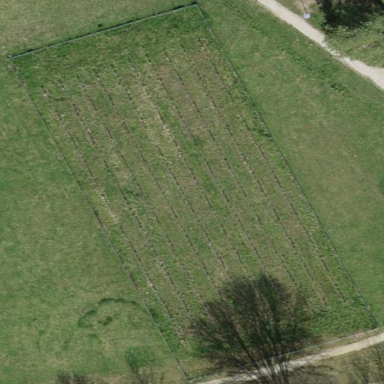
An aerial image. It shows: Vineyard where grapes are grown.